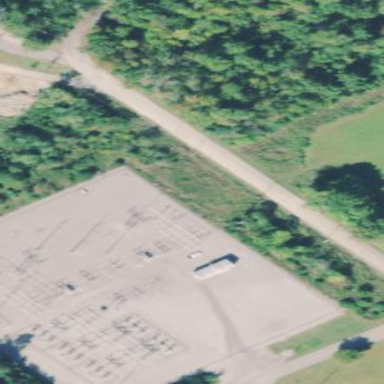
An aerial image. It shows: Power substation.